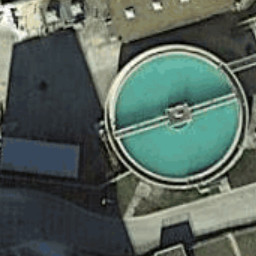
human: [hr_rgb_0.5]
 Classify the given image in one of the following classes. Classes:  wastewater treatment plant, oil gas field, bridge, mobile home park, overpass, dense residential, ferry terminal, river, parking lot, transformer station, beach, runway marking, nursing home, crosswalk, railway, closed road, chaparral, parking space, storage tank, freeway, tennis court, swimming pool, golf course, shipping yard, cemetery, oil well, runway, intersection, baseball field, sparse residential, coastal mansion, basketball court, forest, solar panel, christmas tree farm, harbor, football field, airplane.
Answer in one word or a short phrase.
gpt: wastewater treatment plant